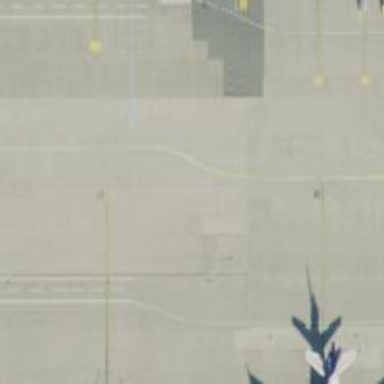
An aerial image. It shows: View of taxiway at the airport.